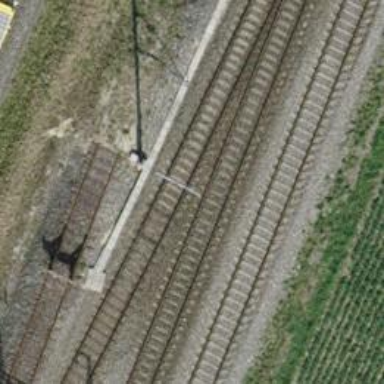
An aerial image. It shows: Electrified rail siding with contact line.